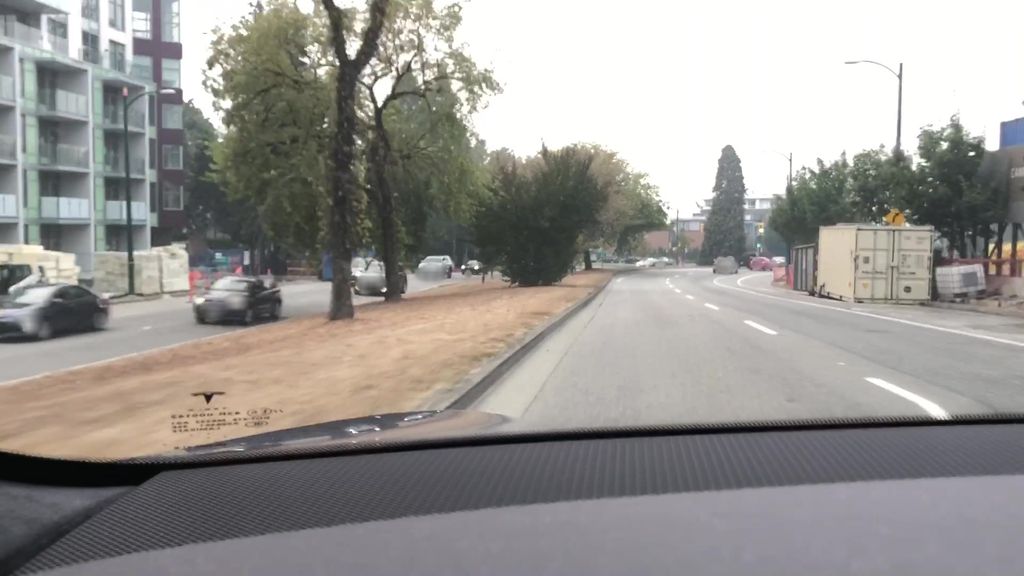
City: vancouver